Question: I'm trying to make a dropdown sort and I get this error:
> VueCompilerError: v-model cannot be used on a prop, because local prop bindings are not writable. Use a v-bind binding combined with a v-on listener that emits update:x event instead.

Here are 2 components 'App' and 'MySelect':
'''
<template>
<!-- App Component -->
<div class="app">
<h1>Stranitsa s postami</h1>
<div class="app__btns">
<my-button @click="showDialog">Cozdat' post</my-button>
<my-select v-model="selectedSort" :options="sortOptions" />
</div>
<my-dialog v-model:show="dialogVisible">
<post-form @create="createPost" />
</my-dialog>
<post-list :posts="posts" @remove="removePost" v-if="!isPostsLoading" />
<div v-else>Idet zagruzka...</div>
</div>
</template>
<script>
import axios from 'axios'
import PostForm from './components/PostForm.vue'
import PostList from './components/PostList.vue'
export default {
components: { PostList, PostForm },
data() {
return {
posts: [],
dialogVisible: false,
isPostsLoading: false,
selectedSort: '',
sortOptions: [
{ value: 'title', name: 'Po nazvaniiu' },
{ value: 'body', name: 'Po soderzhaniiu' },
],
}
},
methods: {
createPost(post) {
this.posts.push(post)
this.dialogVisible = false
},
removePost(post) {
this.posts = this.posts.filter((p) => p.id !== post.id)
},
showDialog() {
this.dialogVisible = true
},
async fetchPosts() {
try {
this.isPostsLoading = true
const res = await axios.get(
'https://jsonplaceholder.typicode.com/posts?_limit=10'
)
this.posts = res.data
} catch (error) {
alert('oshibka')
} finally {
this.isPostsLoading = false
}
},
},
mounted() {
this.fetchPosts()
},
}
</script>
<!-- flag scoped - znachit, chto stili budut primeniat'sia tol'ko k etomu komopnentu -->
<style>
.app {
padding: 20px;
}
* {
margin: 0;
padding: 0;
box-sizing: border-box;
}
.app__btns {
margin: 15px 0;
display: flex;
justify-content: space-between;
}
</style>
'''
'''
<template>
<!-- MySelect component -->
<select v-model="modelValue" @change="changeOption">
<option disabled value="">Vyberite iz spiska</option>
<option v-for="option in options" :key="option.value" :value="option.value">
{{ option.name }}
</option>
</select>
</template>
<script>
export default {
name: 'my-select',
props: {
modelValue: {
type: String,
},
options: {
type: Array,
default: () => [],
},
},
methods: {
changeOption(event) {
this.$emit('update:modelValue', event.target.value)
},
},
}
</script>
<style lang="scss" scoped></style>
'''
I need to update 'modelValue', so I tried to add
'''
:value="modelValue"
'''
instead of
'''
v-model="modelValue"
'''
and it works, but I'm not sure if this is the correct solution.
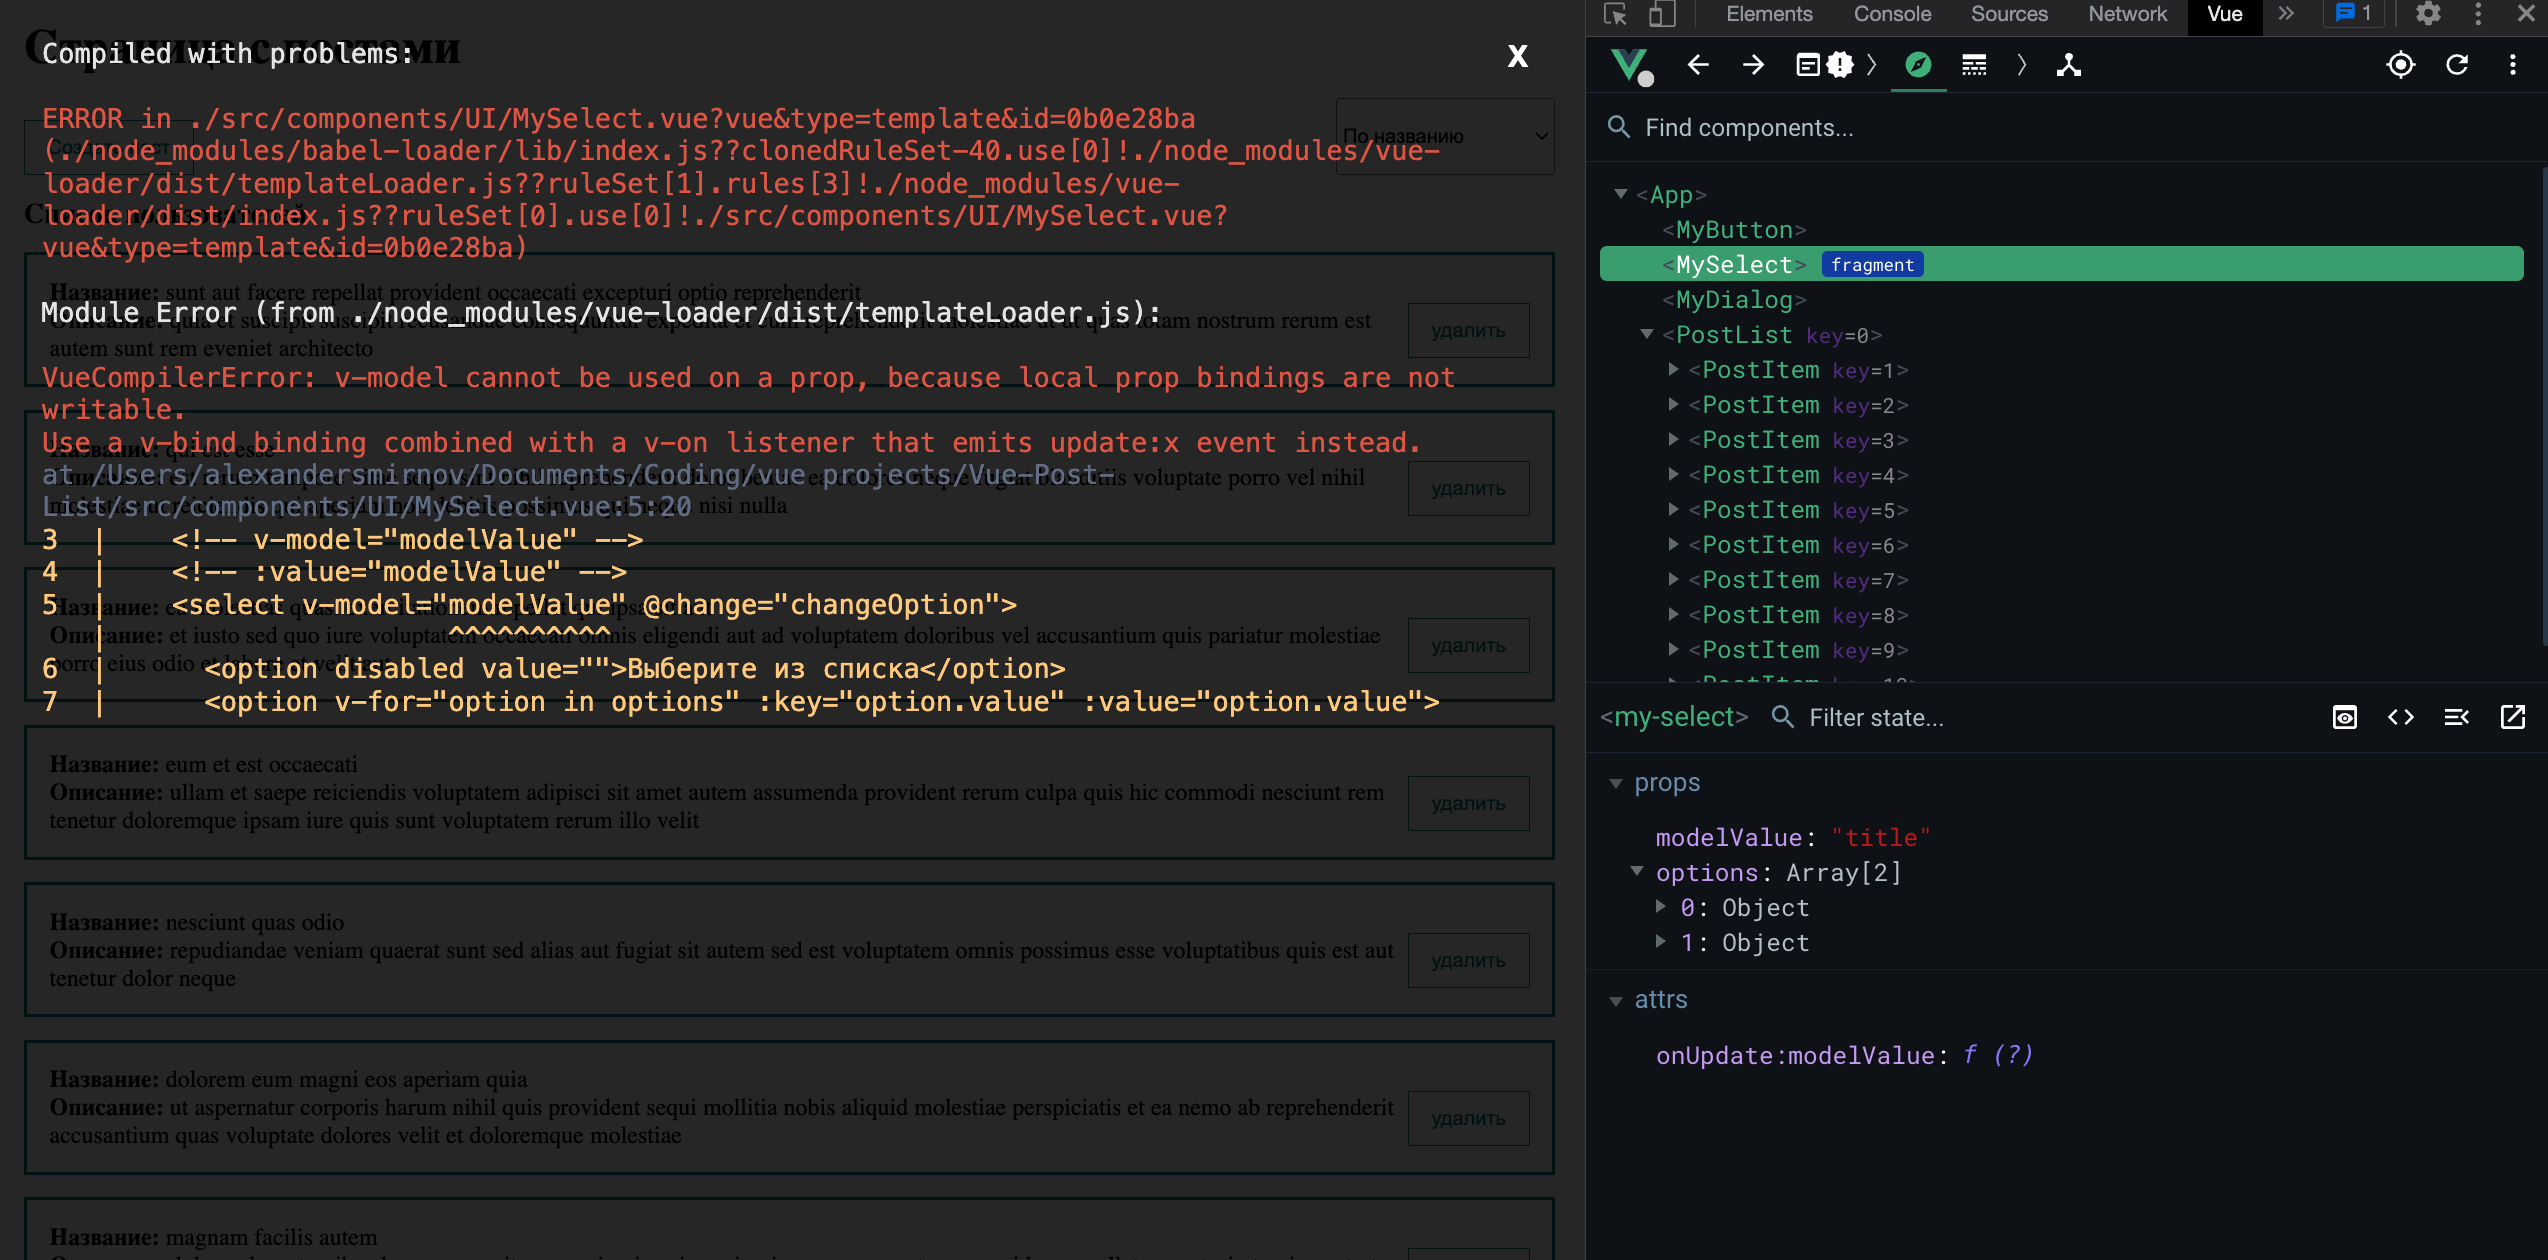
Answer: If anyone else is encountering this issue when updating their vue version. Please note that this error started to appear on version 3.2.45.
For the implementation pattern, as noted on the documentation, props should be considered readonly within the component. Vue did not enforce it enough prior to version 3.2.45.
Documentation with links to good implementation patterns : <URL>